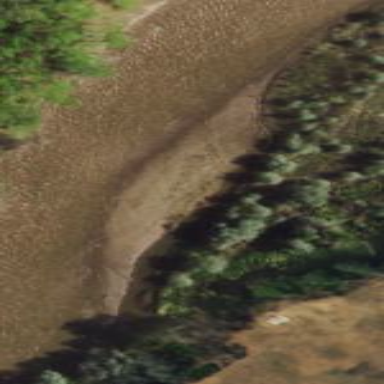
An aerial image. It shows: River flowing through natural landscape.